Question: How many ricochets will a ball launched from (1.0, 1.0) at 75° need to hit the target at (9.0, 11.0)? The ball reflects perfectly off the arena walls and mirror-obstacles.
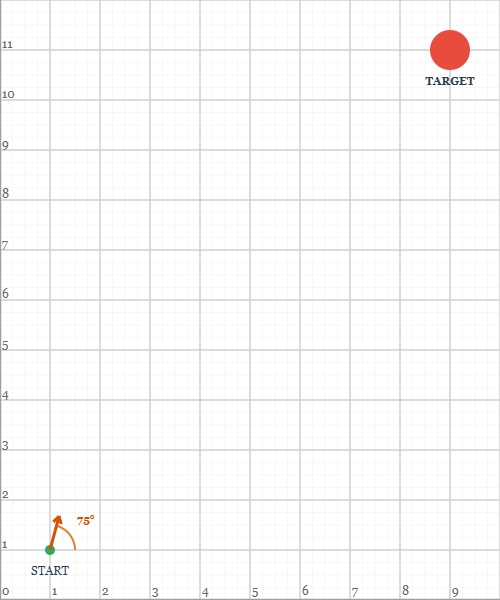
Answer: 4